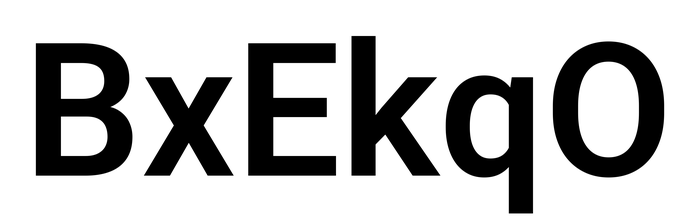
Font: Roboto_SemiBold